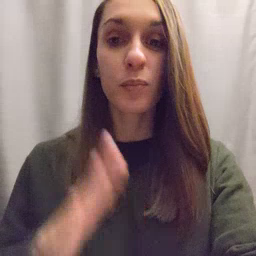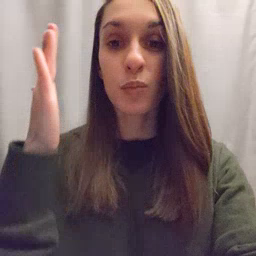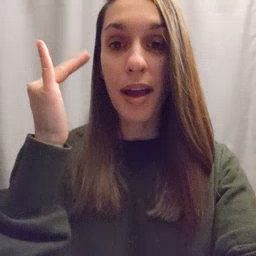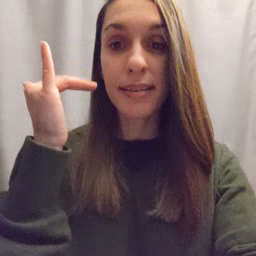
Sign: why